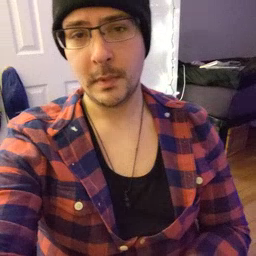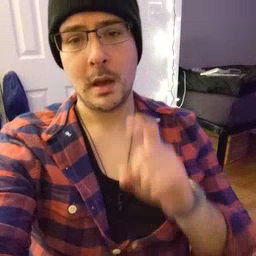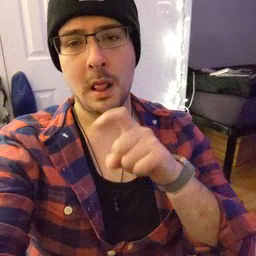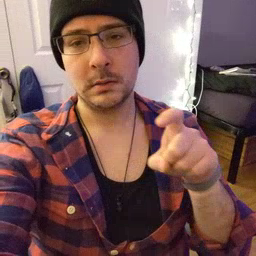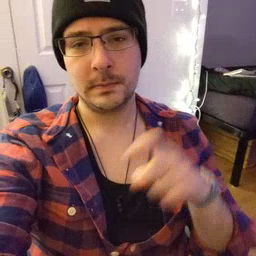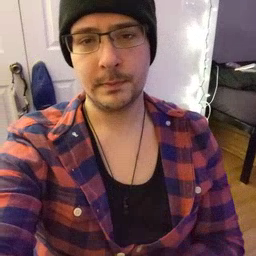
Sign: closet